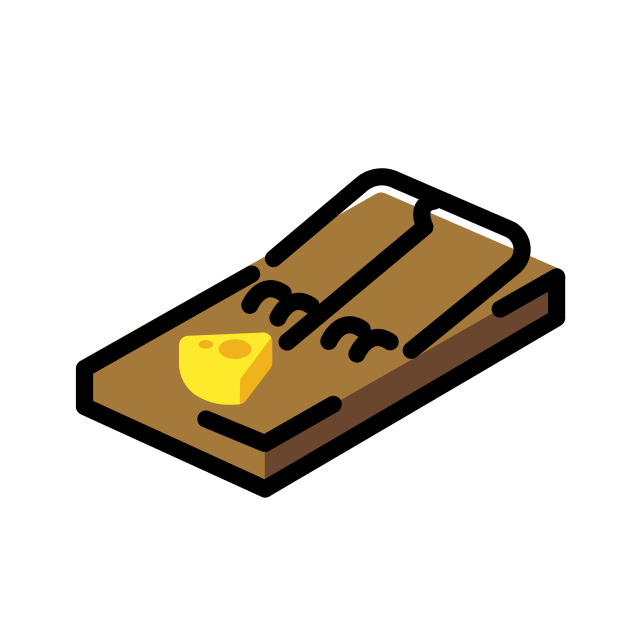
mouse trap